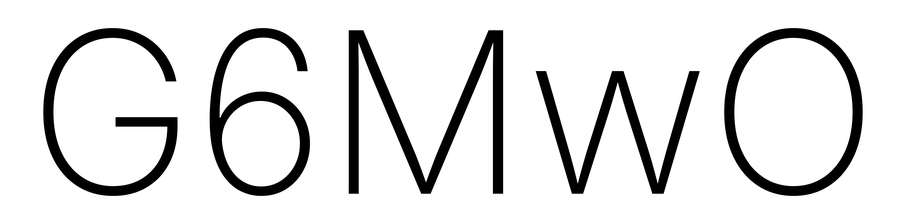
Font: Inter_ExtraLight